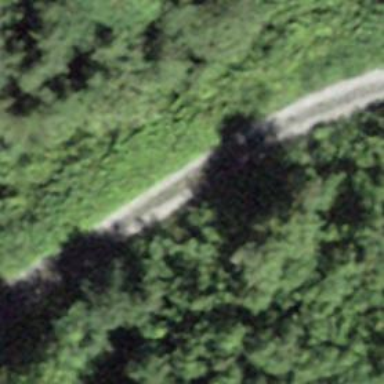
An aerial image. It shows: Unpaved track with grade2 tracktype.